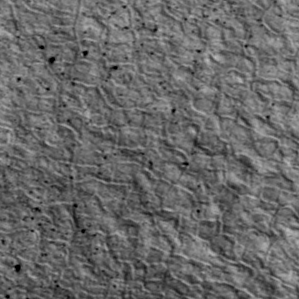
Label: non_frost